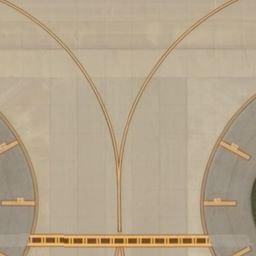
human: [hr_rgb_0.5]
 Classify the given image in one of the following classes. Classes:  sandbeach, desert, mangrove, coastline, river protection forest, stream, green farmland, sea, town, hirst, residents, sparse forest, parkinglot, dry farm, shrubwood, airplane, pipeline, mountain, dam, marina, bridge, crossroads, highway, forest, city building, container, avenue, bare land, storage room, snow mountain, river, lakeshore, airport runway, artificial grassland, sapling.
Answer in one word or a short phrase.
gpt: airport runway